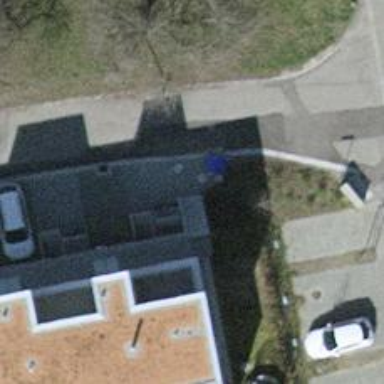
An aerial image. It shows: Set of steps on the road.